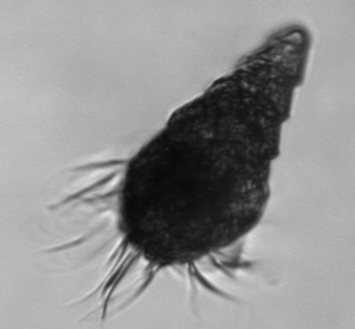
Label: Laboea_strobila